Question: I need to detect the full face region in my app...
Is it possible to detect that region ?
Currently i was using the to get the face features...
CIDector detects only nose,left and right eye...
how do i detect the entire full face(not as square marked face entire space. I attached the image below exactly what is the need) from the source image...?
any idea or solution for this problem is highly appreciated...
Thanks in advance....
Regards,
Spynet

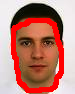
Answer: I am not sure, if it is possible to do it using . I would recommend you more sofisticated solution like . Take a look here: <URL>
and to the :
<URL>
Hope it helps. It is ore complicated way but you can handle it.